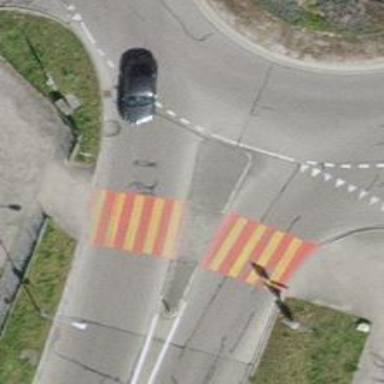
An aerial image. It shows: Marked road crossing with pedestrian island.